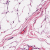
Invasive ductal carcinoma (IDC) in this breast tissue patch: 0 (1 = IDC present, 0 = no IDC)